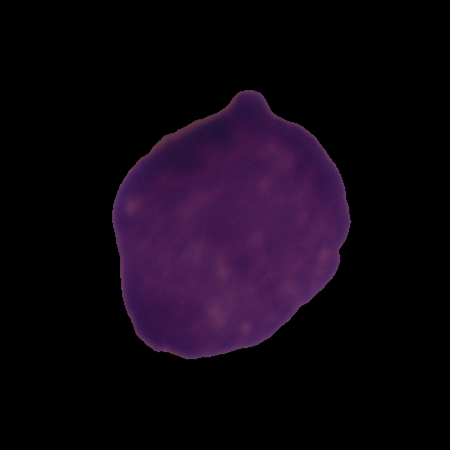
Label: healthy